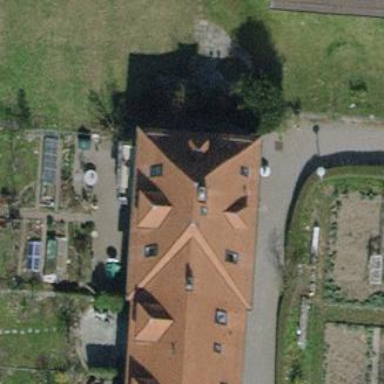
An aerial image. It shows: Hipped roof on apartment building.